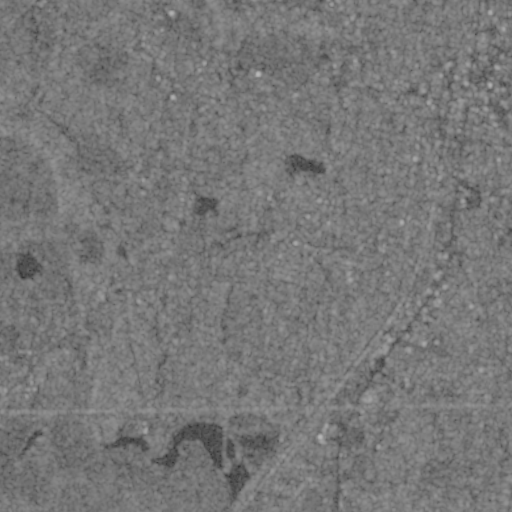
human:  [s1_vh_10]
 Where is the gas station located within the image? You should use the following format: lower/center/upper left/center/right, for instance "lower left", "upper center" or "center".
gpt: The gas station is located in the center right of the image.
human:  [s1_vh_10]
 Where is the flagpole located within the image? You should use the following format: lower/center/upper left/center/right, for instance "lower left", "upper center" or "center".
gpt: The flagpole is located in the upper right of the image.
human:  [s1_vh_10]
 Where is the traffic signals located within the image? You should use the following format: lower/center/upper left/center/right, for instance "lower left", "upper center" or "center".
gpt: The traffic signals is located in the upper right of the image.
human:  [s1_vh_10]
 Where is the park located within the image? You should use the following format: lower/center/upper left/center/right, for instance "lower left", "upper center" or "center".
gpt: There is no park in the image.

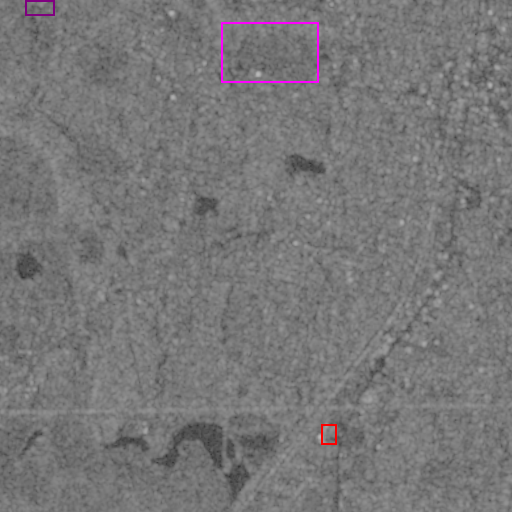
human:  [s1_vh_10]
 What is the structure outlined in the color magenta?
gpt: The structure outlined in magenta is a park.
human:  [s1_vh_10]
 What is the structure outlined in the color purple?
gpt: The structure outlined in purple is a parking lot.
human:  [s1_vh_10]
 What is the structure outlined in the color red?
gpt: The structure outlined in red is a building.
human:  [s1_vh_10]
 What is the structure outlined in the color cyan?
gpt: There is no cyan outline.